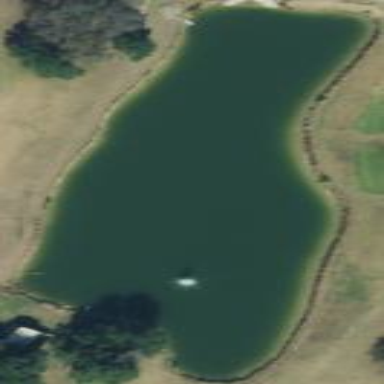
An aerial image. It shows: Water hazard in golf course. The hazard is natural water feature.